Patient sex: F
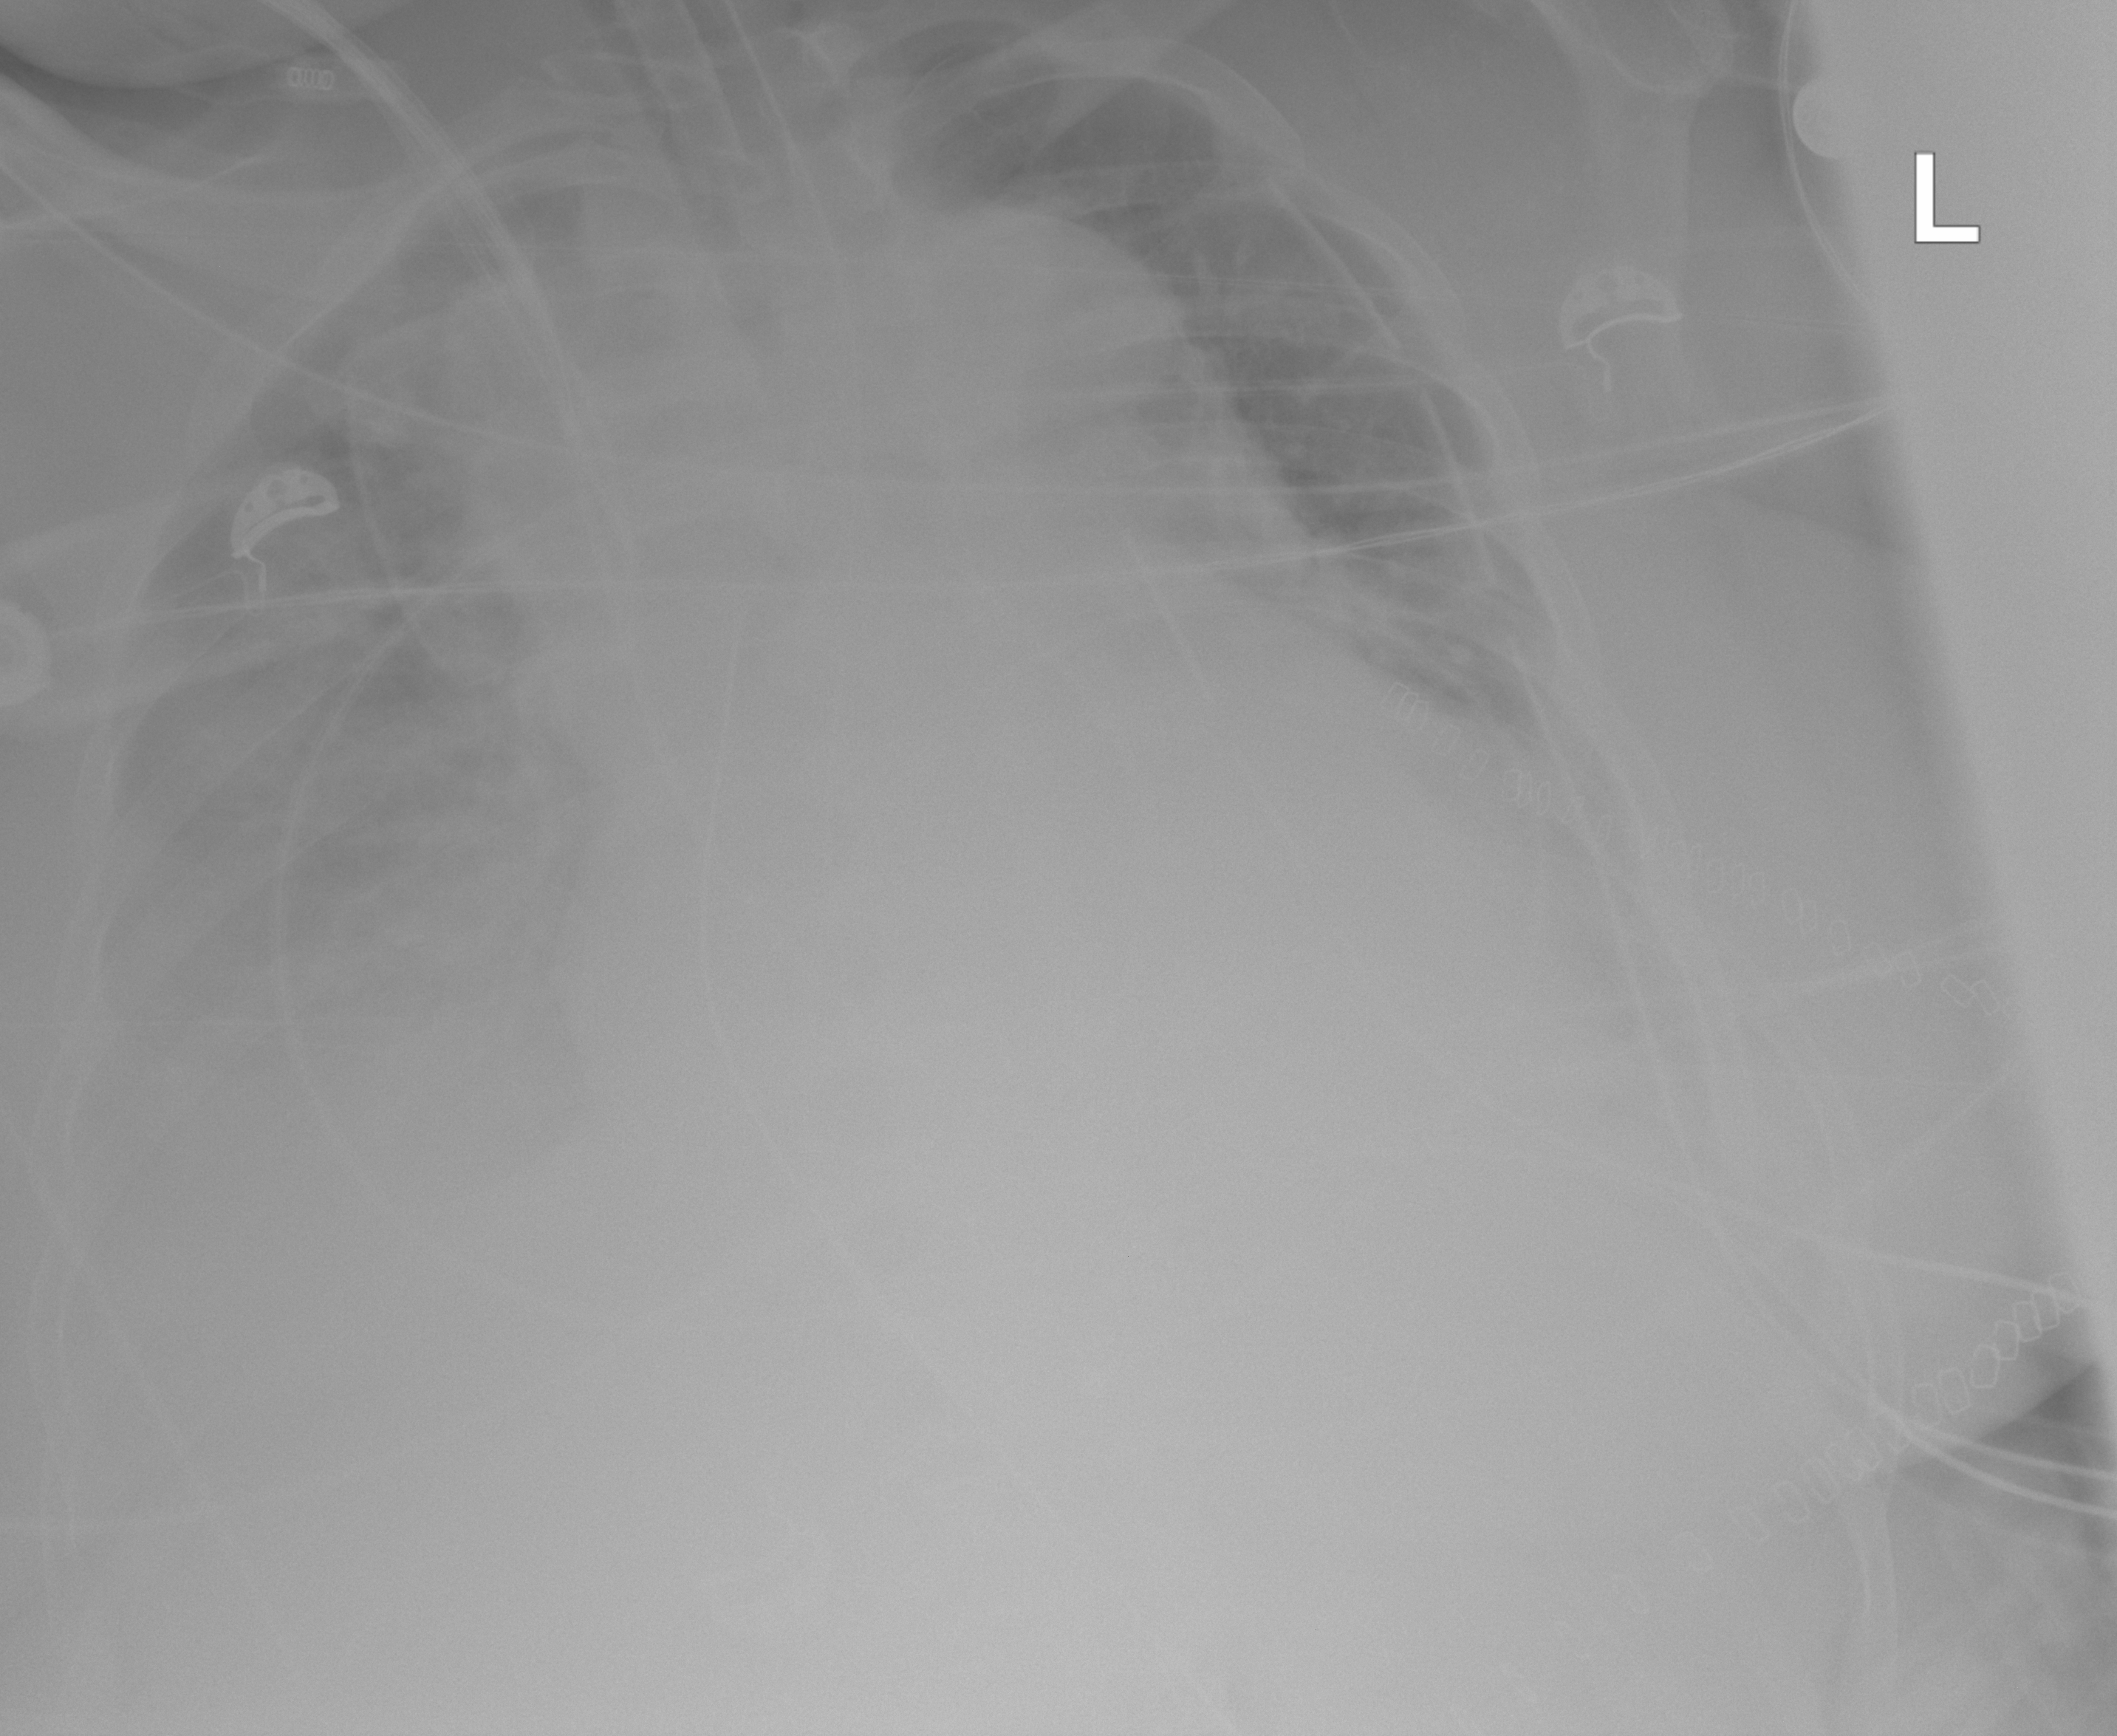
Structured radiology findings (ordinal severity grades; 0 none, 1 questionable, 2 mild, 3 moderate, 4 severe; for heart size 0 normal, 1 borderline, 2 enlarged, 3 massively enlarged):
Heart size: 2
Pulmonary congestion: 2
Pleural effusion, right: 2
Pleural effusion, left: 2
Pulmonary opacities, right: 2
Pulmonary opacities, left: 0
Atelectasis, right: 2
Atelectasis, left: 2